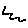
Label: zigzag